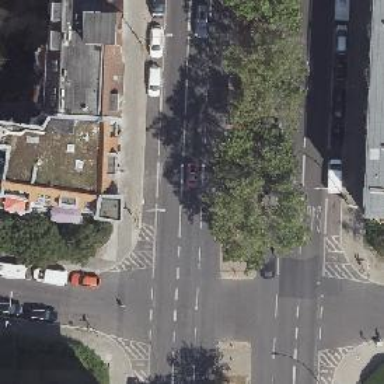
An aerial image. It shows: Unmarked road crossing.